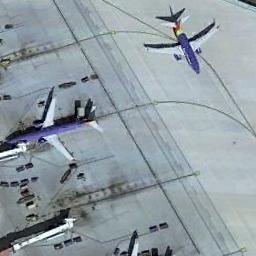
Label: airplane